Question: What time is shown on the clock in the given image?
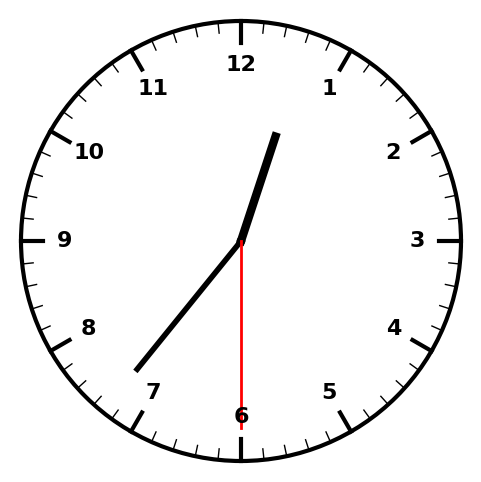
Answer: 12:36:30